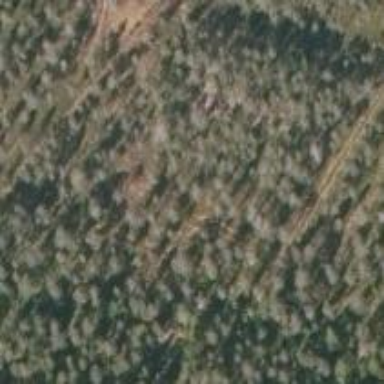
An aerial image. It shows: Needle-leaved woodland.